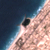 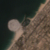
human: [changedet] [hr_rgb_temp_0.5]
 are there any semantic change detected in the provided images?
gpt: An artificial peninsula was realized along the shore.